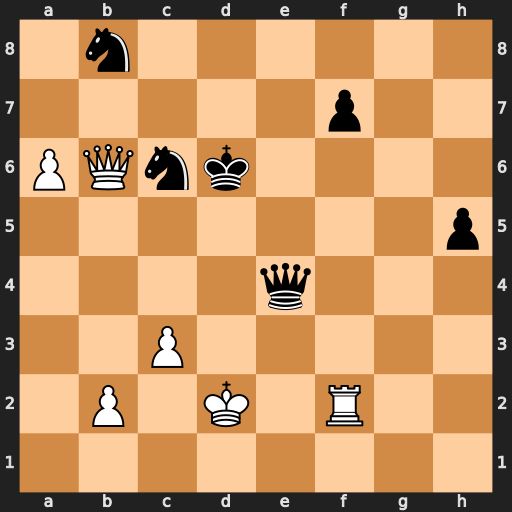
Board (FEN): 1n6/5p2/PQnk4/7p/4q3/2P5/1P1K1R2/8
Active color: w
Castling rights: -
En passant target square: -
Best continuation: a7 Nd7 Rf6+ Nxf6 a8=Q